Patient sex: F
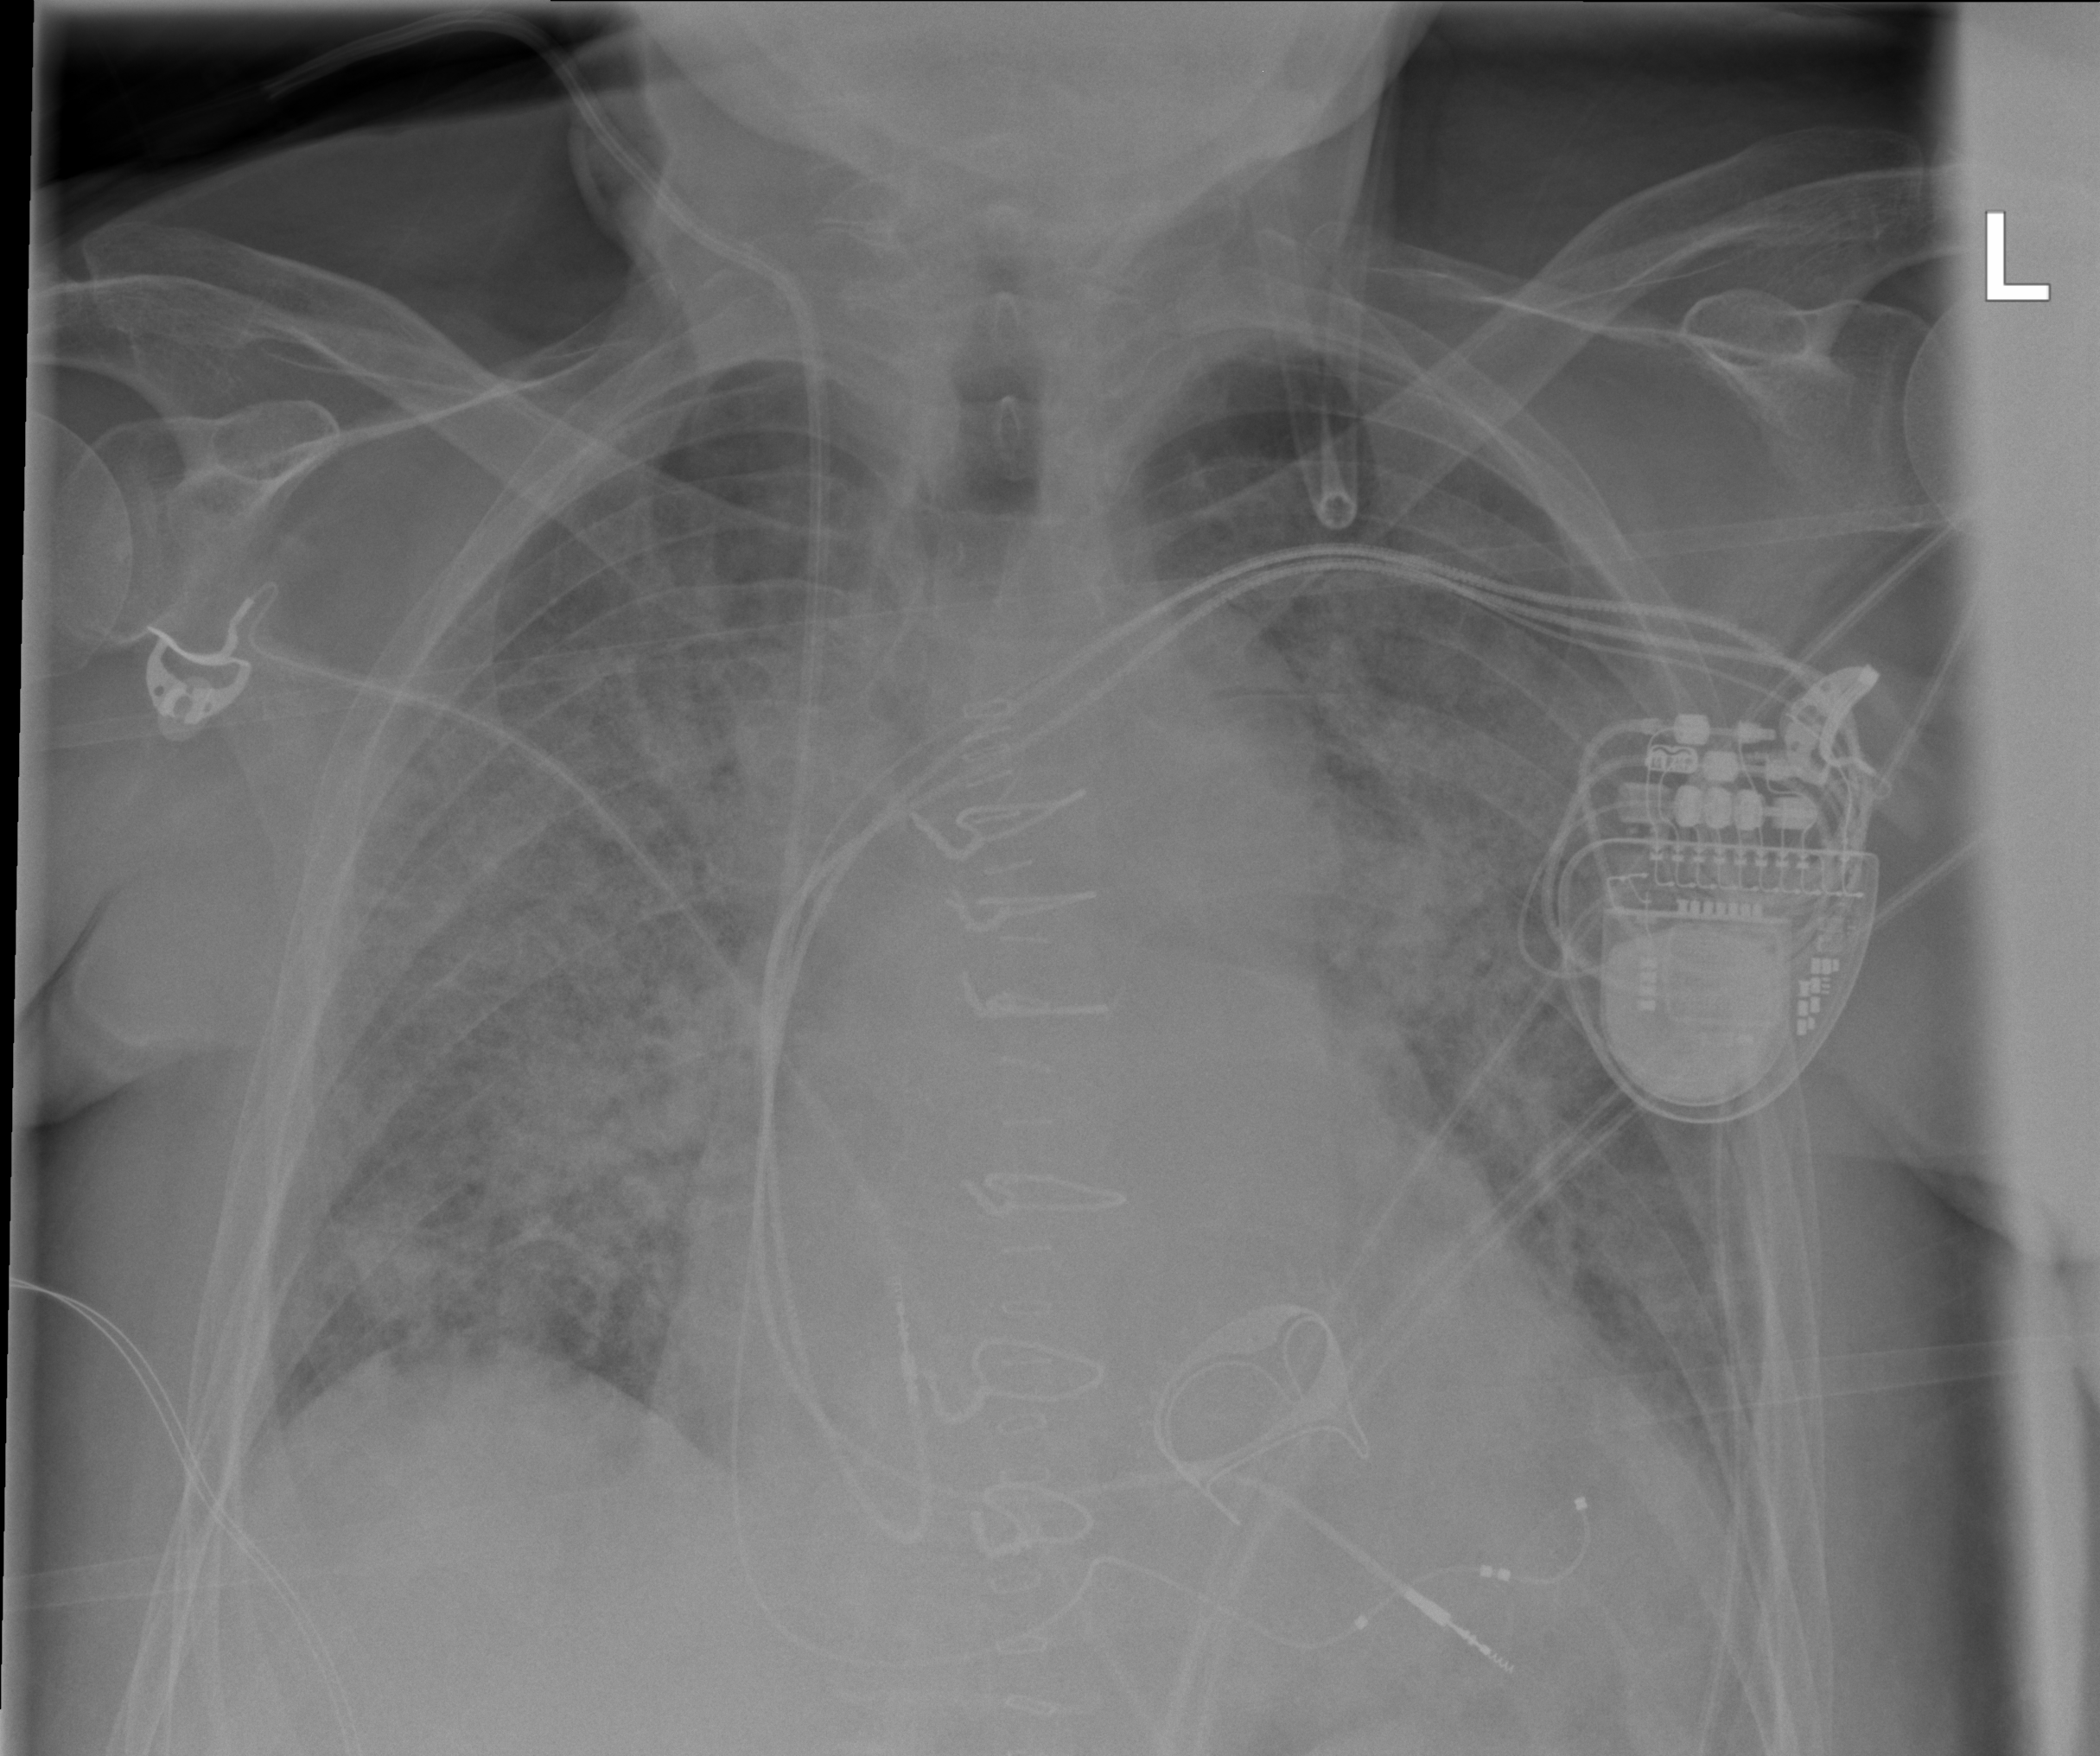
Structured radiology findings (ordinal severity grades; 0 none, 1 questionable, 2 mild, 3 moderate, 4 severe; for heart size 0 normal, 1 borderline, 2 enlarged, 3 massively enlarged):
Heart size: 2
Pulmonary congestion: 2
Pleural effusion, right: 0
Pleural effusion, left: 2
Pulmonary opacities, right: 3
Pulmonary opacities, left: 3
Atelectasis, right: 2
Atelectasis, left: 2